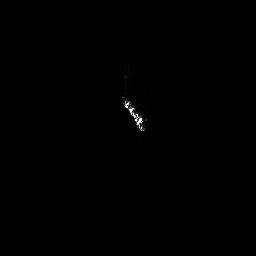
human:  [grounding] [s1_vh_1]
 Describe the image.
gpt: In the satellite image, there is  <ref>1 medium ship </ref> <box>[[46, 36, 57, 51, 0]]</box> located at center.